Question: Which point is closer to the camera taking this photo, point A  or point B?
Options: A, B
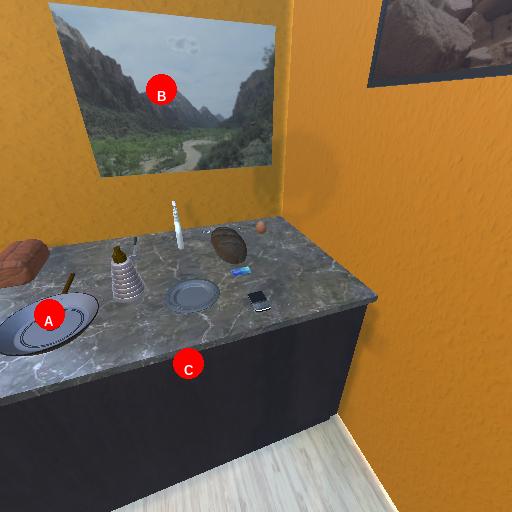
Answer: A